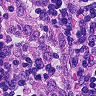
Metastatic tissue present: no